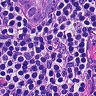
Metastatic tissue present: no